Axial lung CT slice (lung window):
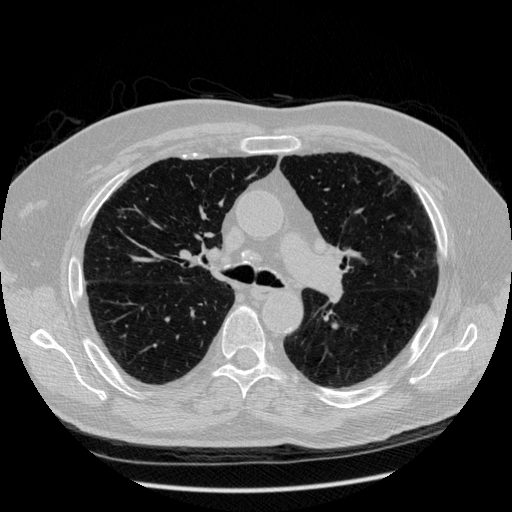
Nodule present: no